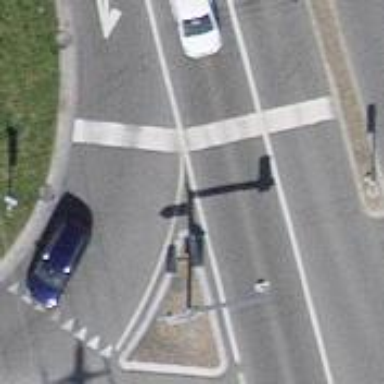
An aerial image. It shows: Road with traffic signals.